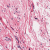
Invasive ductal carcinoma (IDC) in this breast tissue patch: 0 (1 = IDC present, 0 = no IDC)